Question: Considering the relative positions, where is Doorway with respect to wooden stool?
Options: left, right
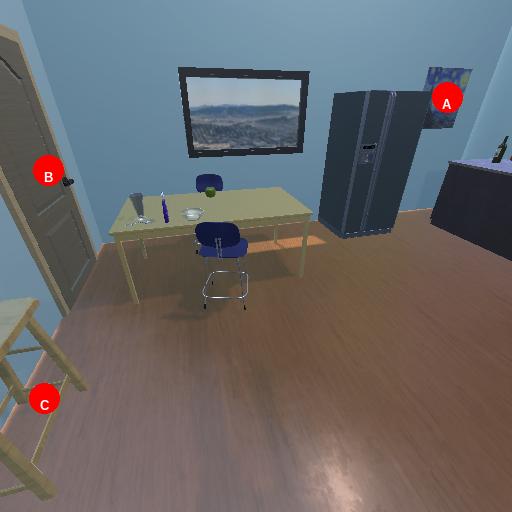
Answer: left